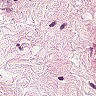
Metastatic tissue present: no